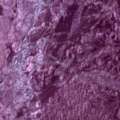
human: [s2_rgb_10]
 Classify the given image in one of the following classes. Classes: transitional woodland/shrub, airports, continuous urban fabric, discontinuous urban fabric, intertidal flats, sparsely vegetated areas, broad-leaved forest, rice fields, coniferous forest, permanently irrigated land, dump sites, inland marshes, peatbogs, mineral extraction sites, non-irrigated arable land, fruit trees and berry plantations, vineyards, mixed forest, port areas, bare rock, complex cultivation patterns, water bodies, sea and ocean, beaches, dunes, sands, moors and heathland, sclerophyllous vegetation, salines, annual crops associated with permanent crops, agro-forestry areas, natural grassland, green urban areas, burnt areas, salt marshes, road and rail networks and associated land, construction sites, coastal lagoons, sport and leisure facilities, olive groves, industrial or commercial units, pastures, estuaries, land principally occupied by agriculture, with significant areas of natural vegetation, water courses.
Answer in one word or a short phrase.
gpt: sea and ocean